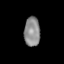
Tissue: lung
Cell type: Epithelial cells
Senescence score: 0.1861
Nuclear area (px): 455
Mean DAPI intensity: 140.349